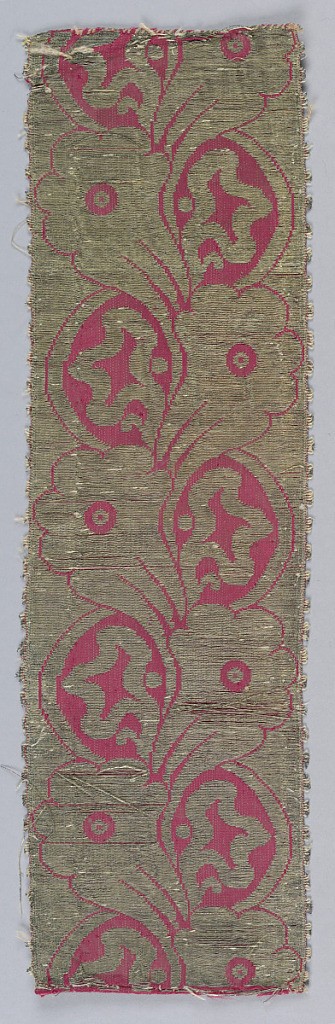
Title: Ribbon
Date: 18th century
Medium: silk and metallic thread Technique: plain compound weave with discontinuous supplementary weft (brocaded)
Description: Globular shapes arising from central stem in red and gold. Picot edges made by weft.